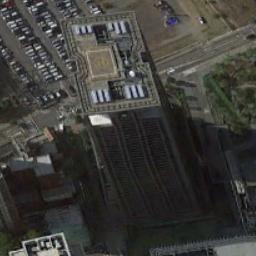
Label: commercial_area